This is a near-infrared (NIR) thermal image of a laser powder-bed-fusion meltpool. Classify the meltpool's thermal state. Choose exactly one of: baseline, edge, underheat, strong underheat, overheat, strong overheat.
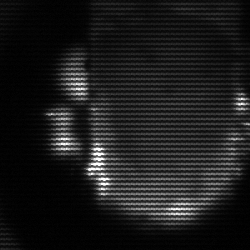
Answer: baseline